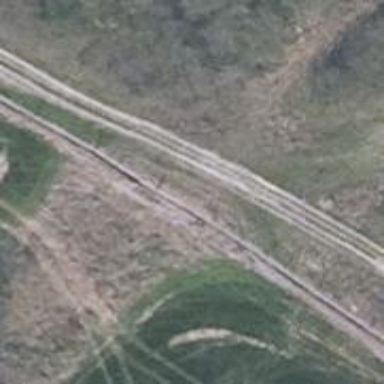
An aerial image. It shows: Track with grade5 tracktype.